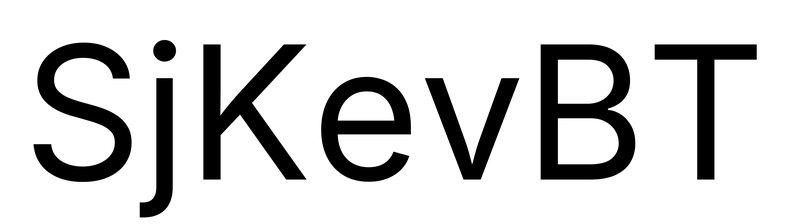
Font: Inter_Regular